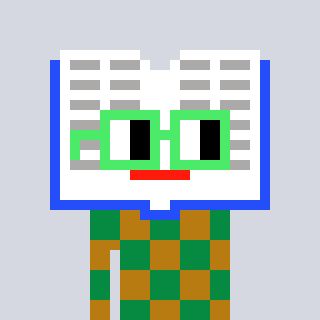
a pixel art character with square light green glasses, a dictionary-shaped head and a gold-colored body on a cool background